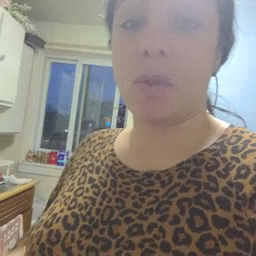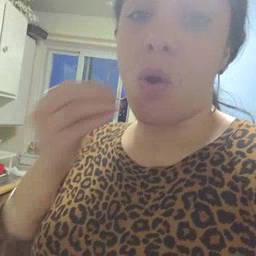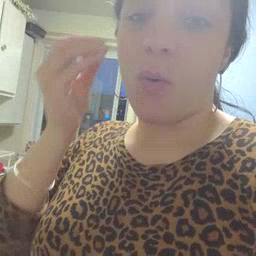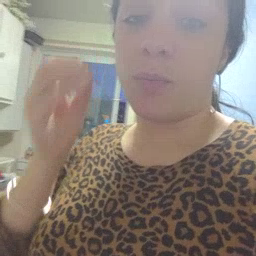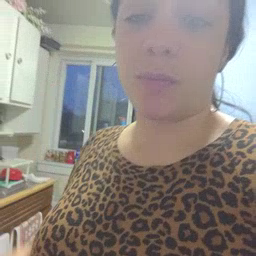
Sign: home